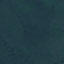
Land use / land cover class: Forest